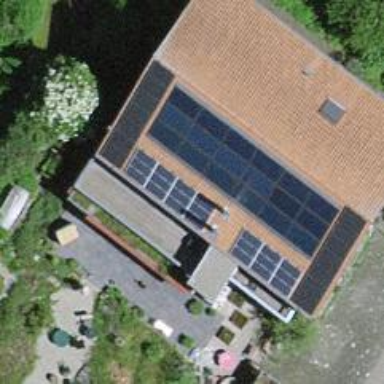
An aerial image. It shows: Solar photovoltaic panel generator.